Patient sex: M
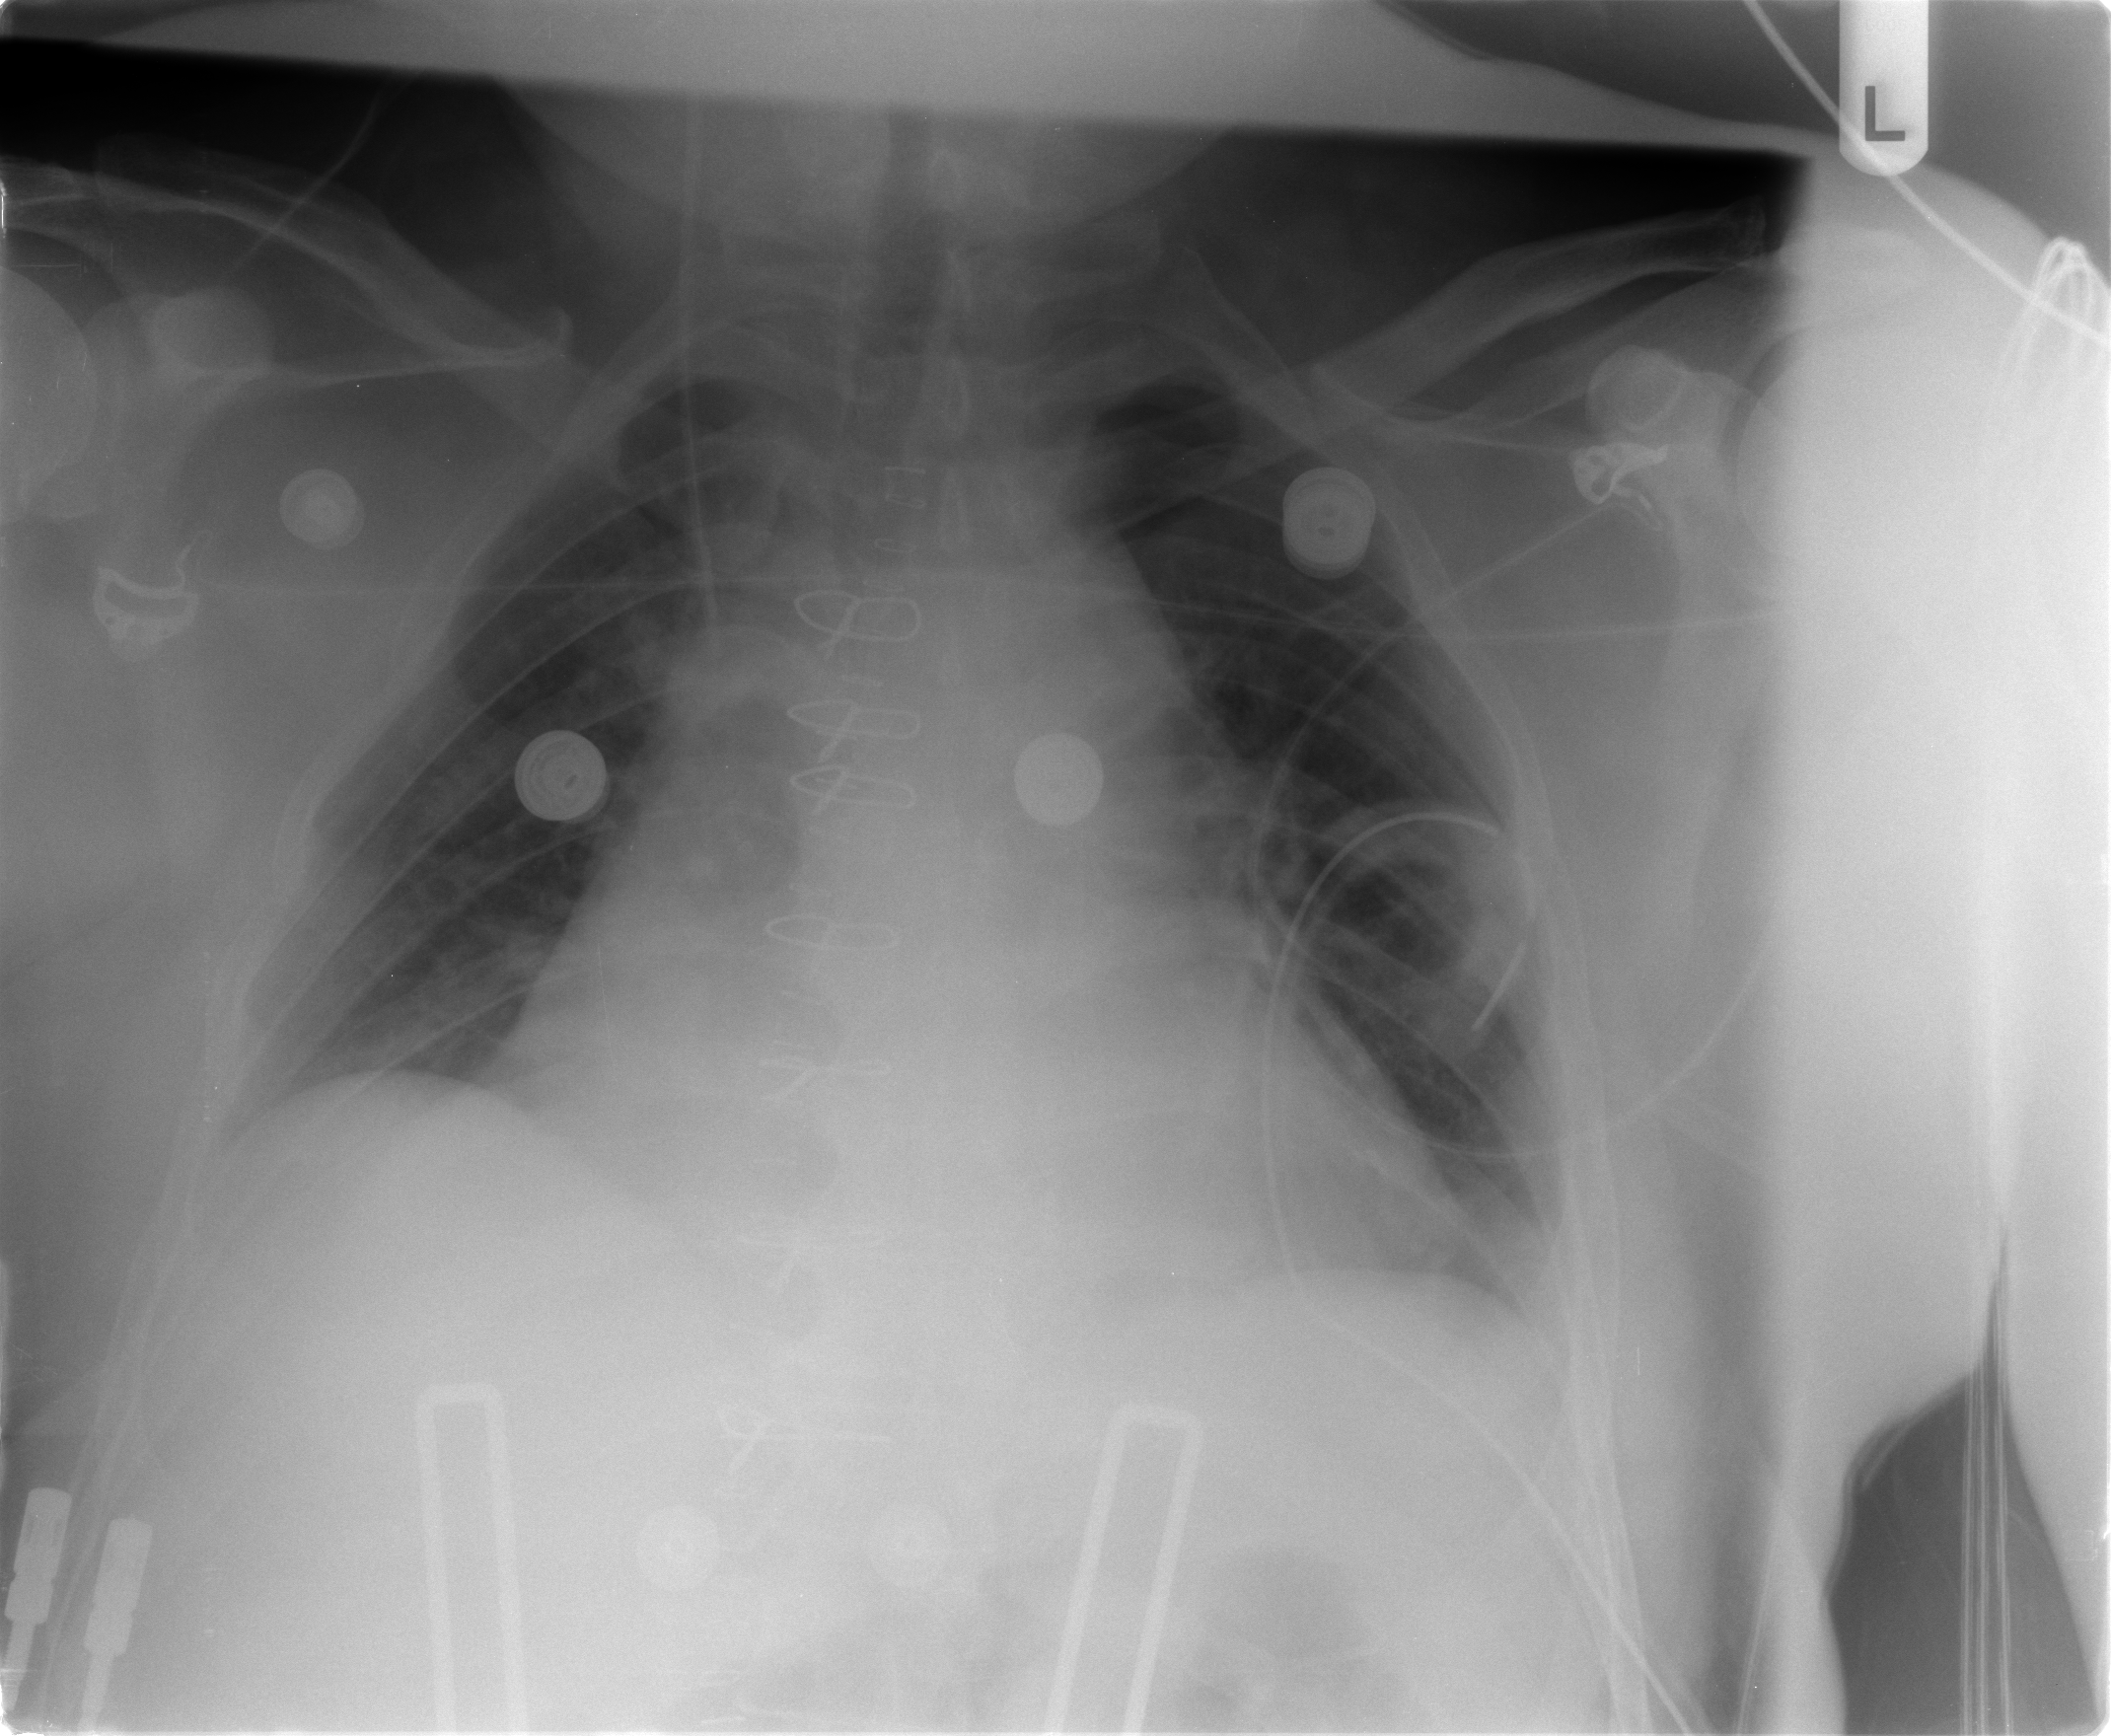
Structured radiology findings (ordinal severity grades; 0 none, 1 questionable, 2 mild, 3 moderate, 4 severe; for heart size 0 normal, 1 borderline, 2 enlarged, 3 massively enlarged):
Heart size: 2
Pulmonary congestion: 2
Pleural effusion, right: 1
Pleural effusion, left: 1
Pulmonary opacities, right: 1
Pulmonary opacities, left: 1
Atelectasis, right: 2
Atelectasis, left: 2